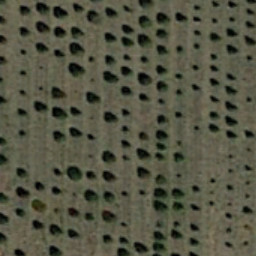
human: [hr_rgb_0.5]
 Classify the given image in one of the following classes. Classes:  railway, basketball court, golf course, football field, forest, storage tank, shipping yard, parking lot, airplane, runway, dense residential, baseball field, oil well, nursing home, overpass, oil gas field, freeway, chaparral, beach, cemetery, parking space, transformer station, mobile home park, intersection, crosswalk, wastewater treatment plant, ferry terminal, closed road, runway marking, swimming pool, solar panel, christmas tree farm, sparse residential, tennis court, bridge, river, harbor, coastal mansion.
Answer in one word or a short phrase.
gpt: christmas tree farm